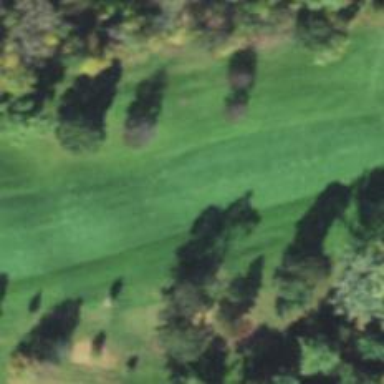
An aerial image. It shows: Golf hole.